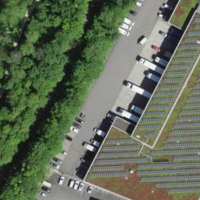
EUNIS habitat code: 55
Species observed at this site:
Beta vulgaris